Question: I finally got the XAMPP local Wordpress system working so now I can test things out.
If I want to mimic htaccess files to test redirect code and so forth - especially htaccess in the root - here would I put the htaccess file?
I'm thinking is the XAMPP folder considered the "root"? I've taken a snapshot of my directories to give you an idea. The checkmarks are there just to show you the general layout of the directories.
One other thing - suppose I wanted to create a sub-directory (like localhost/sub/index.php) to test in XAMPP. Is this possible? I noticed when I'm in local host there is no multi-site capability. Thoughts?
Thanks

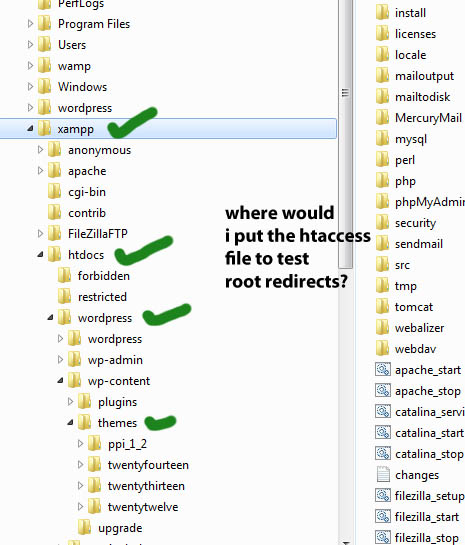
Answer: The '.htaccess' file should be in the root of your 'WordPress' installation and you may use sub-directories to create more local sites. For example:
'''
localhost/wordpress = xampp/htdocs/wordpress/index.php
localhost/anothersite = xampp/htdocs/anothersite/index.php
// More...
'''
For the 'WordPress' installation, put the '.htaccess' in the 'wordpress' directory in example (At the same level where the 'index.php' file is stored).